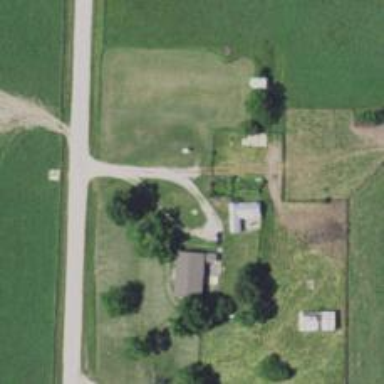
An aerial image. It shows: Driveway.